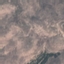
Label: HerbaceousVegetation